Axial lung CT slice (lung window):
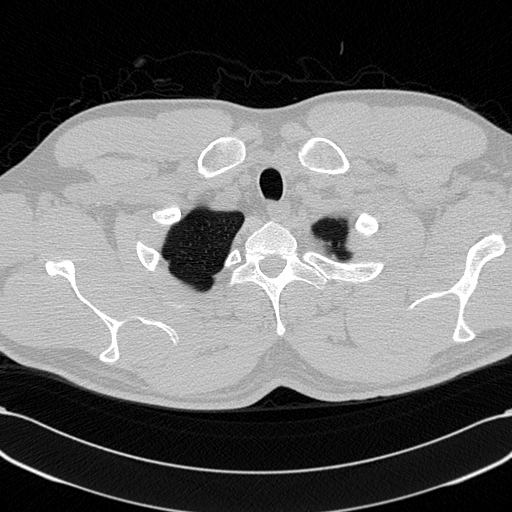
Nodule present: no